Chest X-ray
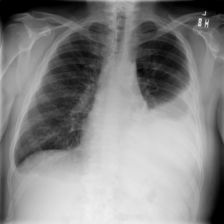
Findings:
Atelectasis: negative
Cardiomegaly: negative
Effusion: positive
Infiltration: negative
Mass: negative
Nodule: positive
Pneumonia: negative
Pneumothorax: negative
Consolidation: negative
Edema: negative
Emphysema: negative
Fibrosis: negative
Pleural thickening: negative
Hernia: negative